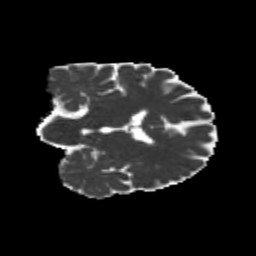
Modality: MD
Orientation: coronal
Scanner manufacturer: siemens
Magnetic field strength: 3 T
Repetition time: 8.8 s
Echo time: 0.085 s